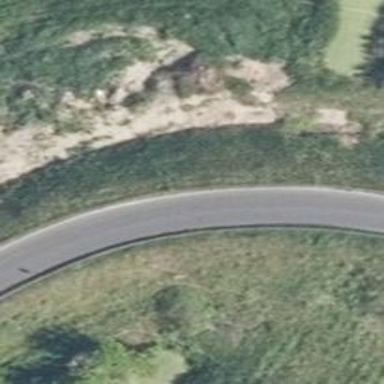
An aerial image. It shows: Unclassified road with asphalt surface and opposite cycleway.